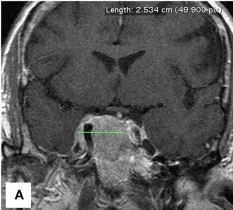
MRI brain scans performed before.
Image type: radiology (mri)